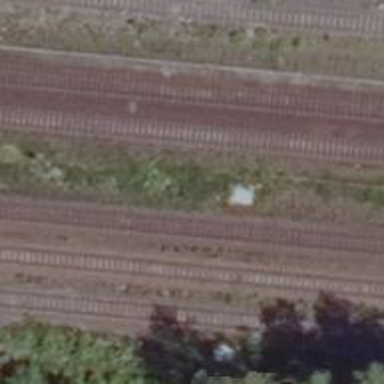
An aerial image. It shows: Railway milestone with catenary mast.